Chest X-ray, PA view. Patient: 64 years old, sex F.
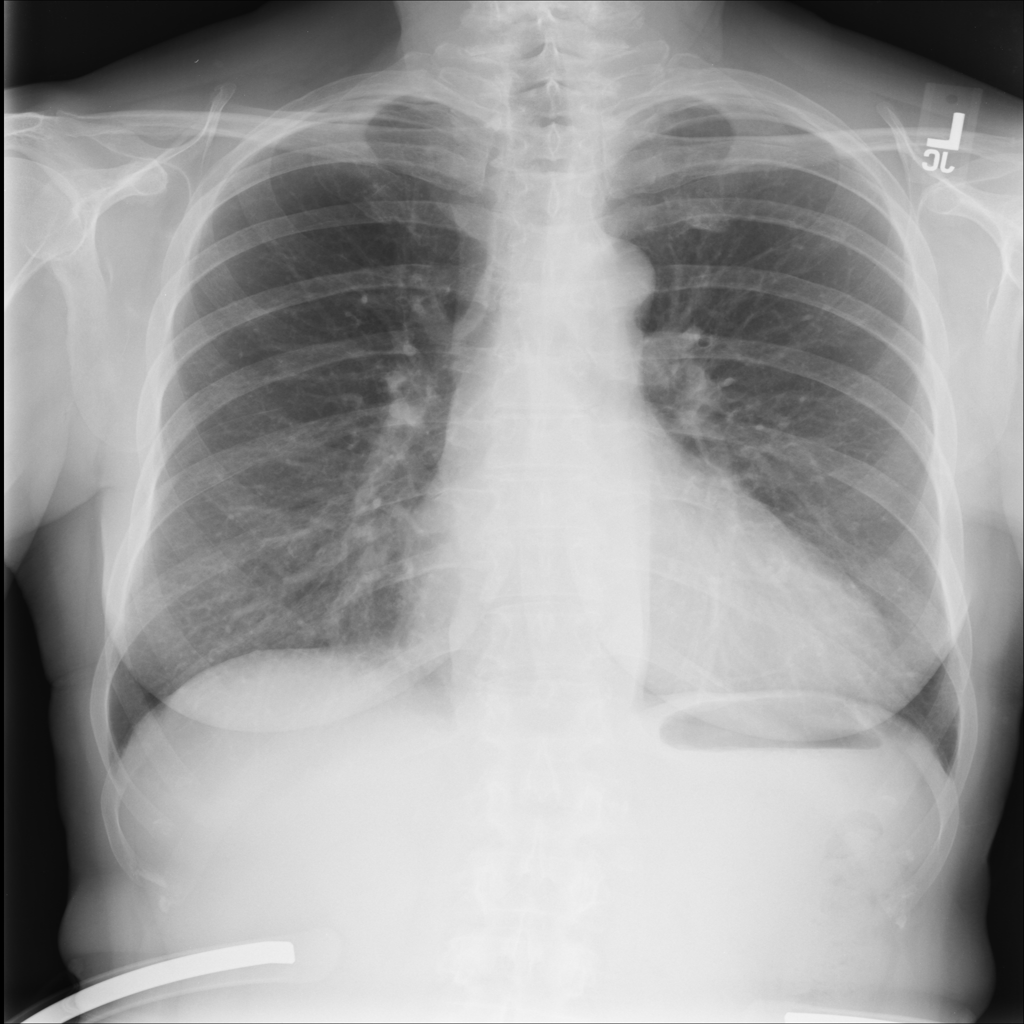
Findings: Cardiomegaly